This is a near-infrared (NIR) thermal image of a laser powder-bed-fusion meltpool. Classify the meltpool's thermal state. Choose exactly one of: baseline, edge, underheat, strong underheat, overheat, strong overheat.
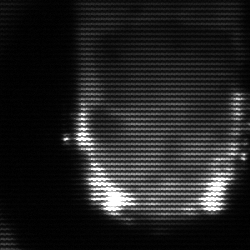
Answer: baseline